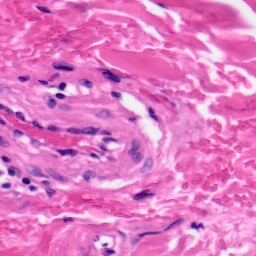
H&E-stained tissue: Skin